Field crop: maize
Growth stage: 2
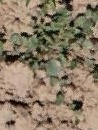
Species: convolvulus